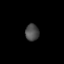
Tissue: lung
Cell type: Epithelial cells
Senescence score: 0.2119
Nuclear area (px): 222
Mean DAPI intensity: 75.315